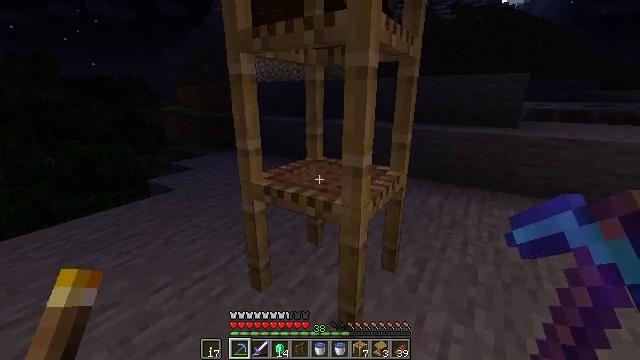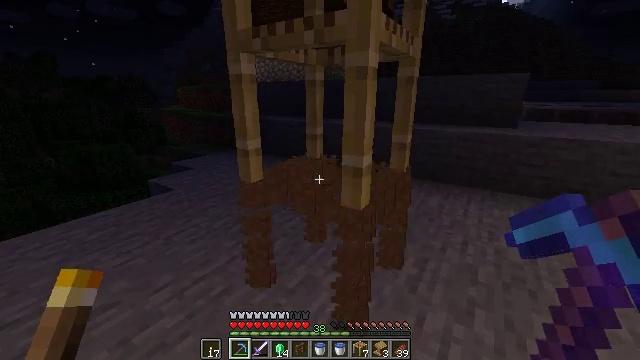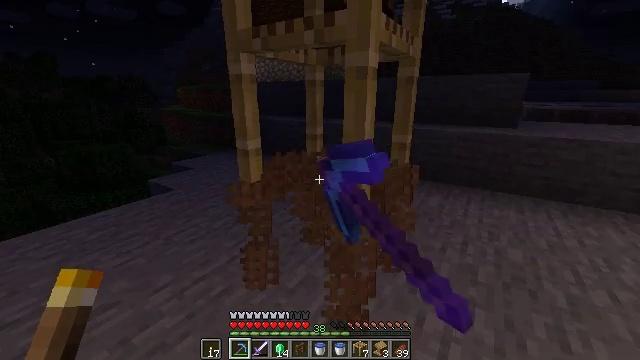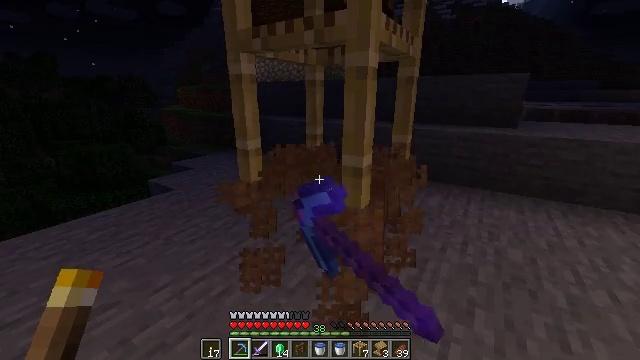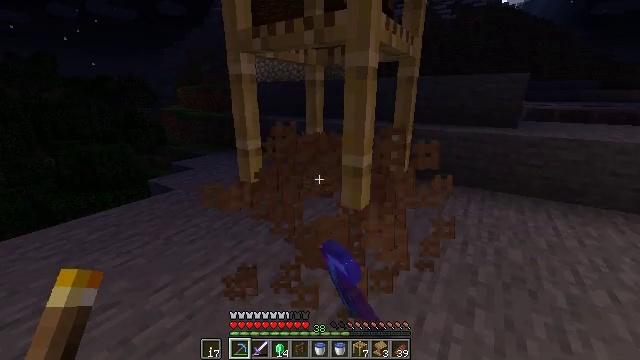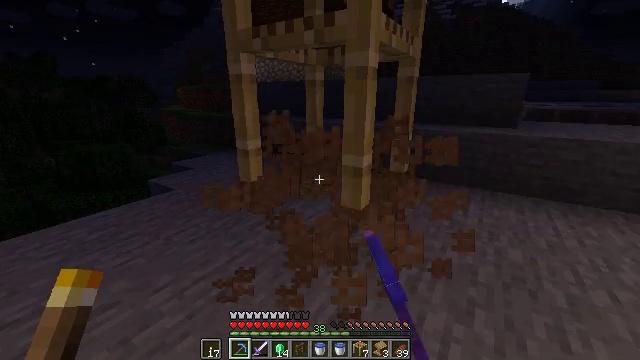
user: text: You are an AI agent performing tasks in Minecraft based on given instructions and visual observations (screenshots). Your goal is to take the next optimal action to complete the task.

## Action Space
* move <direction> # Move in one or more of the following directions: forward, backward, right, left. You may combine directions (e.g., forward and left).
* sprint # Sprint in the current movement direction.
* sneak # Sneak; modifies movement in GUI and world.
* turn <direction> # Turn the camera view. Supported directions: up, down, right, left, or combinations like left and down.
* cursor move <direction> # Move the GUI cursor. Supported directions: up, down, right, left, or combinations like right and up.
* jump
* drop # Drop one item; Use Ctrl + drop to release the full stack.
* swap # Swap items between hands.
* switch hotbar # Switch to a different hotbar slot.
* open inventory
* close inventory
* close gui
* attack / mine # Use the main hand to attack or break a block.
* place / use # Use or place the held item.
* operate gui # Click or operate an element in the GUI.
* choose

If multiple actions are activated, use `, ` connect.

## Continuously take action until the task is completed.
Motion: motion action
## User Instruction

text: Break the scaffolding for reuse.
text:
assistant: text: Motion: attack / mine
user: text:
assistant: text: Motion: attack / mine
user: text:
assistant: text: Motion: attack / mine
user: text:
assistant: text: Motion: no_op
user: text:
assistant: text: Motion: no_op
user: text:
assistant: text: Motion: no_op